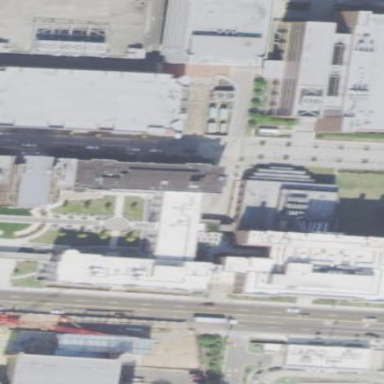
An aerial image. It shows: View of university building.